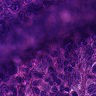
Metastatic tissue present: yes